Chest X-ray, PA view. Patient: 62 years old, sex F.
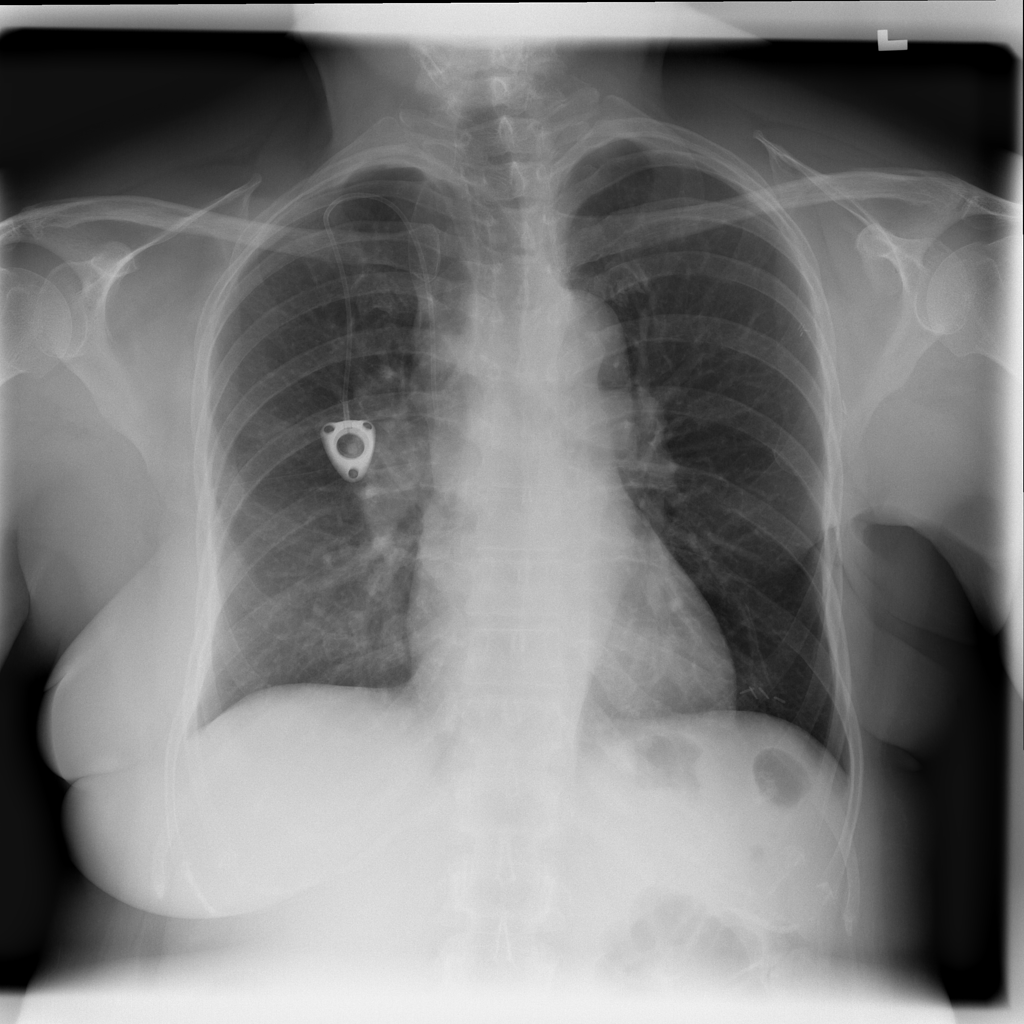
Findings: Mass